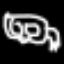
Label: frog